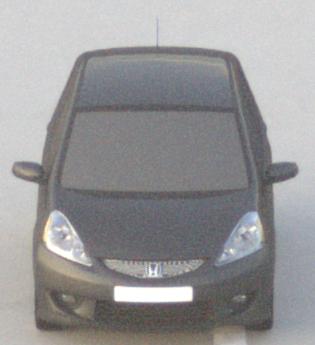
Make: Honda
Model: Jazz 1.2
Detailed model: Jazz (III) (11/08 - 04/11)
Model produced from: 2008/11
Model produced until: 2010/10
Doors: 5
Color: gray
Road condition: dry road
Daytime: sunrise or sunset
Contrast: low contrast